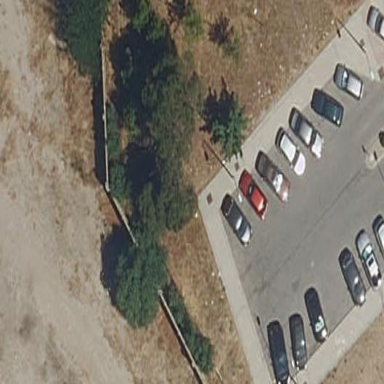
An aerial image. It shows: Parking area with surface.